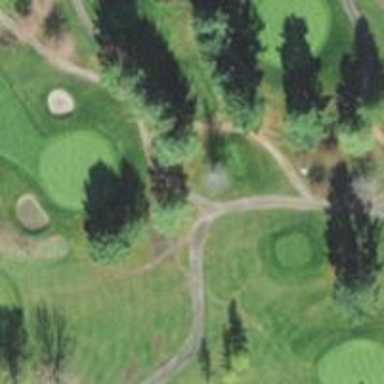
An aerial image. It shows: Path designated for golf carts.